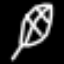
Label: leaf